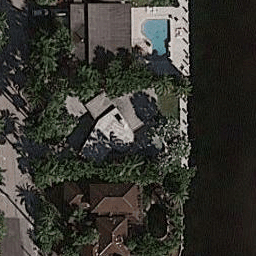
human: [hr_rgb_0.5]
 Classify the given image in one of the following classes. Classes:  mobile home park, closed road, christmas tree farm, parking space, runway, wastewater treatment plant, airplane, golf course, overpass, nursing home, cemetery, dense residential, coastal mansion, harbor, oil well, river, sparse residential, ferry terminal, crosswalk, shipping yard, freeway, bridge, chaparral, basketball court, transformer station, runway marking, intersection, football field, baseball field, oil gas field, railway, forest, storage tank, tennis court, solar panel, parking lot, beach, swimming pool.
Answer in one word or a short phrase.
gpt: coastal mansion